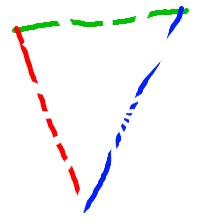
Shape: triangle